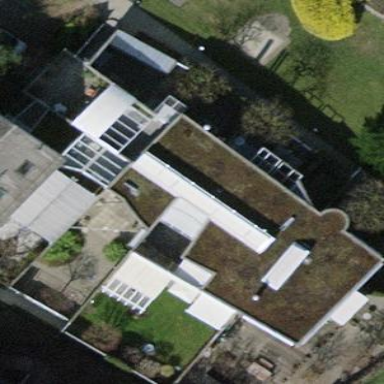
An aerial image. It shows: Terrace building.